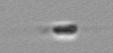
Label: flagellate_morphotype3